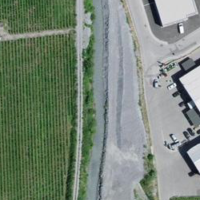
EUNIS habitat code: 24
Species observed at this site:
Lepidium draba
Humulus lupulus